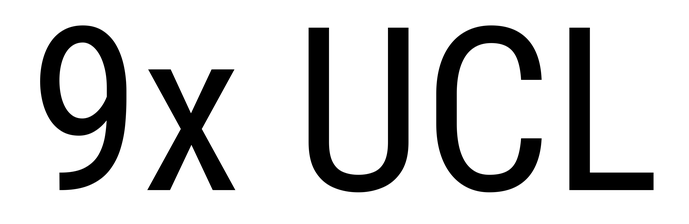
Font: Roboto_Condensed_Regular